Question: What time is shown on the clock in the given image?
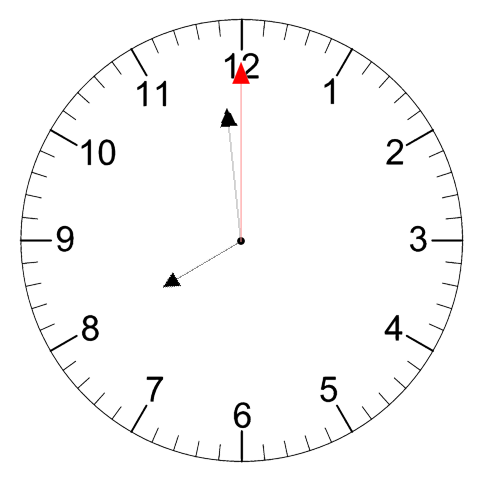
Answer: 07:59:00